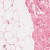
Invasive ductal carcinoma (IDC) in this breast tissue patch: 0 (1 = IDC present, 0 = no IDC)